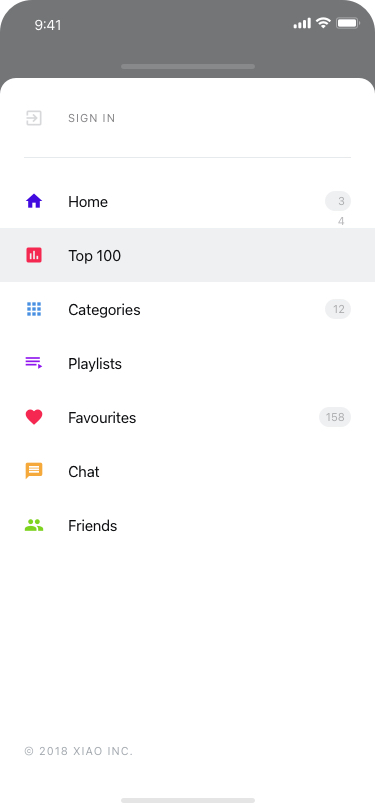
Text in this UI design:
34
Home
Top 100
12
Categories
Playlists
158
Favourites
Chat
Friends
© 2018 xiao inc.
Sign in